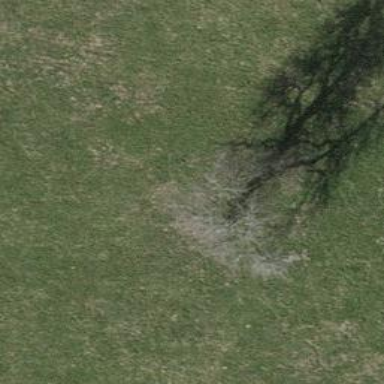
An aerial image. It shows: Single tag "natural: tree."